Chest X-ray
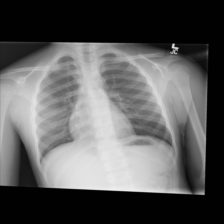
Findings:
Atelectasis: negative
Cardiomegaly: negative
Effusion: negative
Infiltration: negative
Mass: negative
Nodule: negative
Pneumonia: negative
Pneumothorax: negative
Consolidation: negative
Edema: negative
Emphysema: negative
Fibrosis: negative
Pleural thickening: negative
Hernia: negative